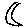
Label: moon